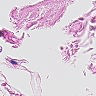
Metastatic tissue present: no